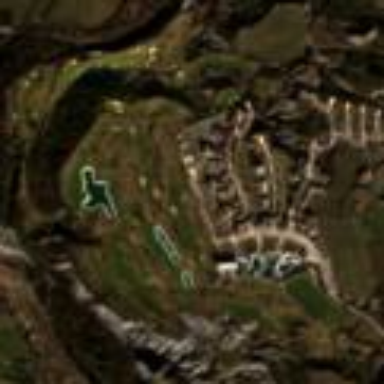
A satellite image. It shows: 27-hole golf course nestled within leisure land.